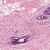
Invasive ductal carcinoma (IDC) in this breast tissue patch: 0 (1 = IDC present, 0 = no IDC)